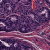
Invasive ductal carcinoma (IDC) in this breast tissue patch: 0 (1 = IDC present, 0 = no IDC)